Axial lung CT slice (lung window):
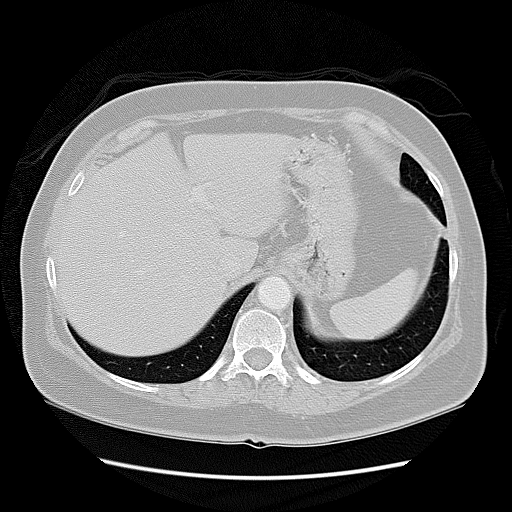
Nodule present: no